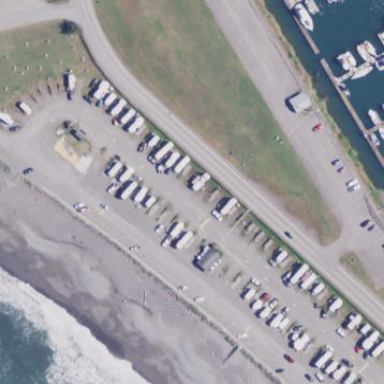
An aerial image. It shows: Caravan site for tourism.